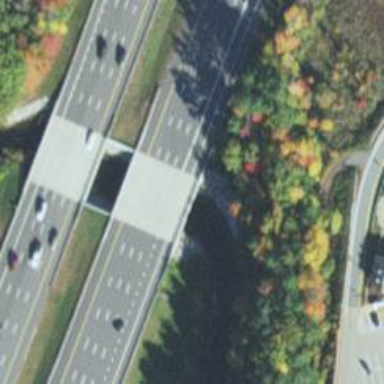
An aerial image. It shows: Asphalt surface bridge on motorway link.